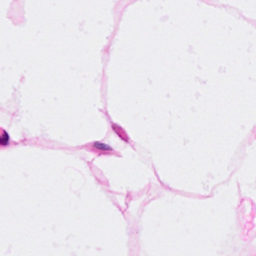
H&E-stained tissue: Breast